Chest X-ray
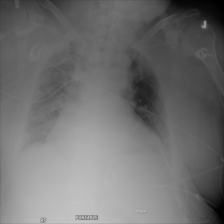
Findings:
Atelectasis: negative
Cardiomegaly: negative
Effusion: negative
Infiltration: negative
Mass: negative
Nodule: negative
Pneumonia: negative
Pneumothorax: negative
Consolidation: negative
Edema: negative
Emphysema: negative
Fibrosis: negative
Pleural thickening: negative
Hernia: negative